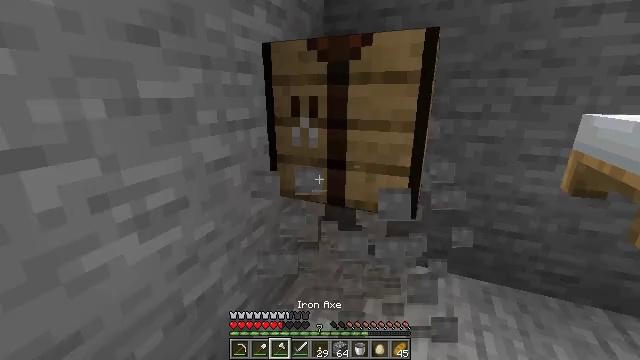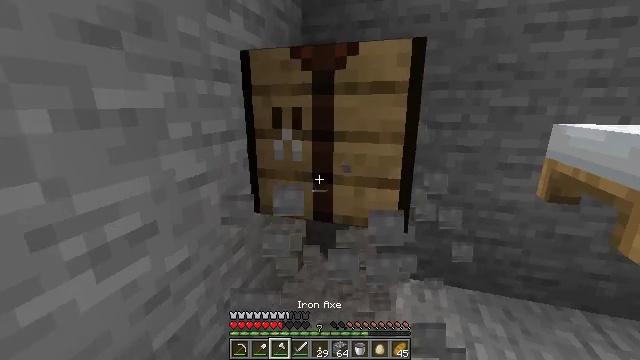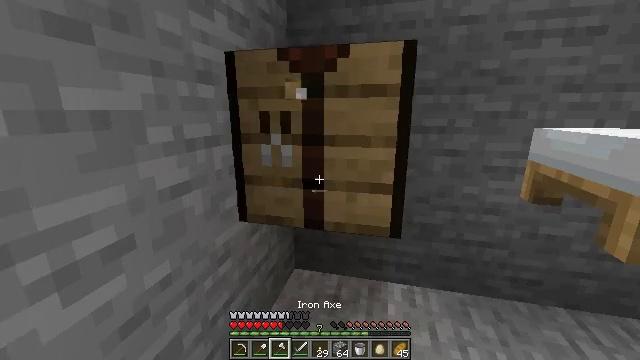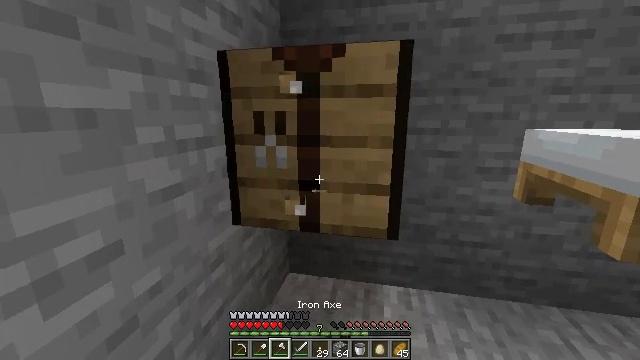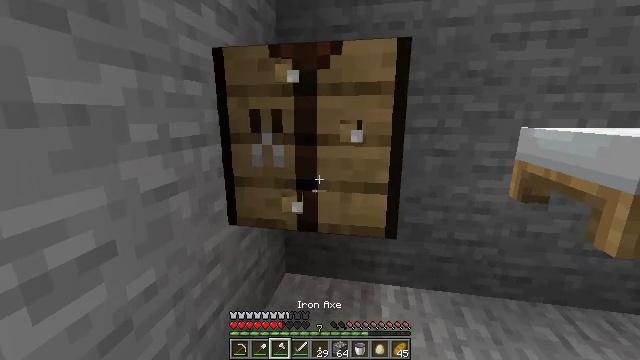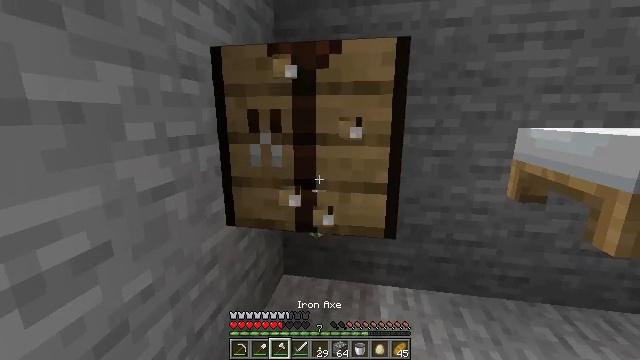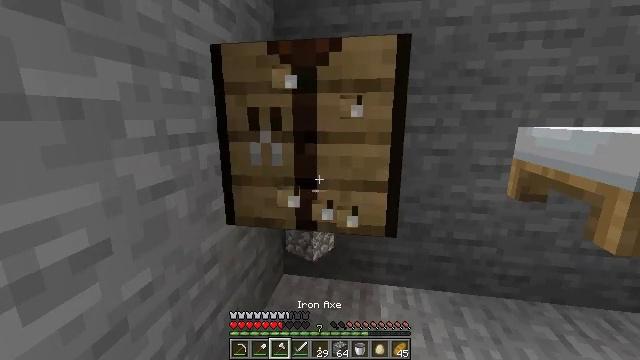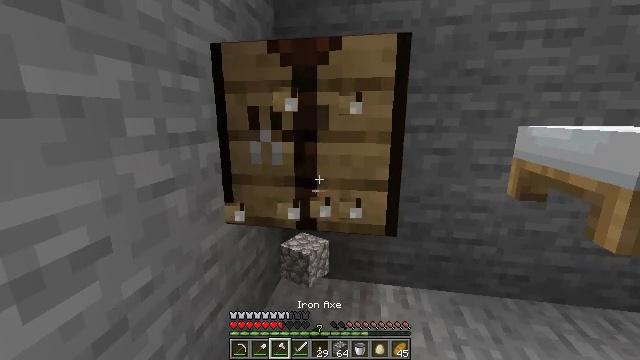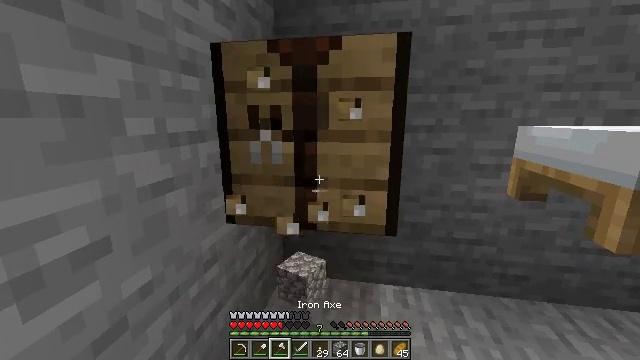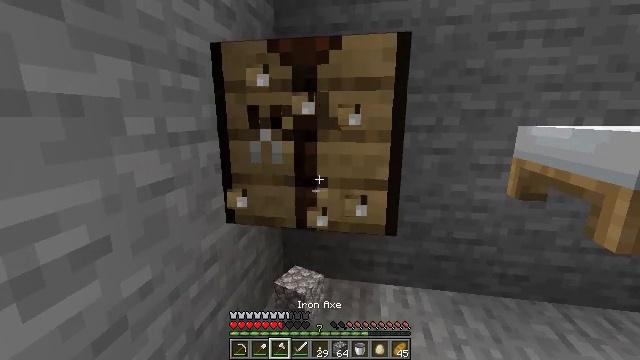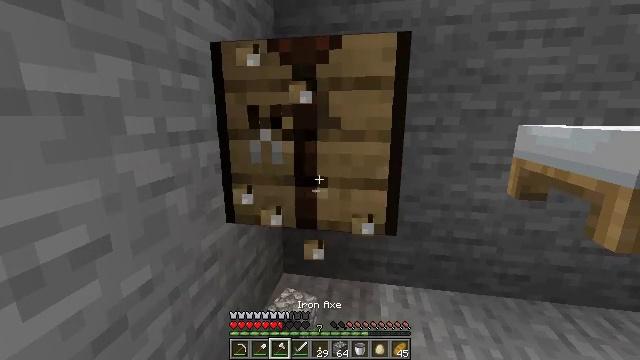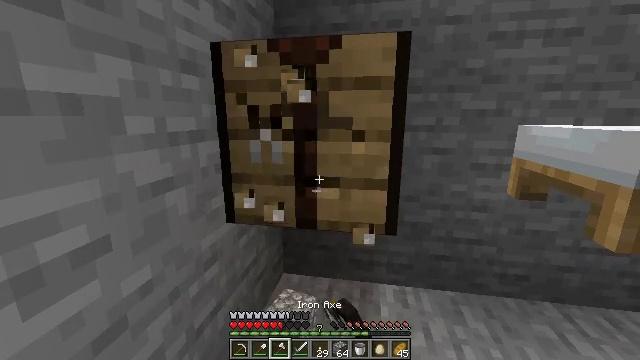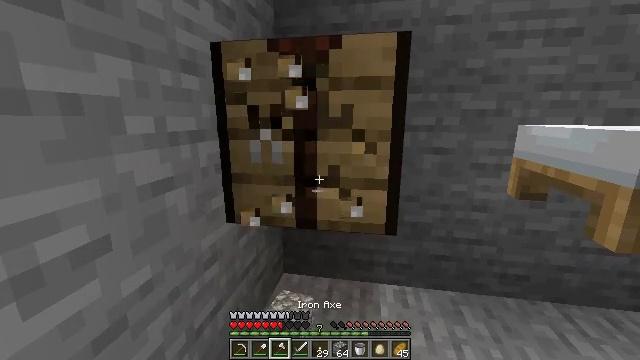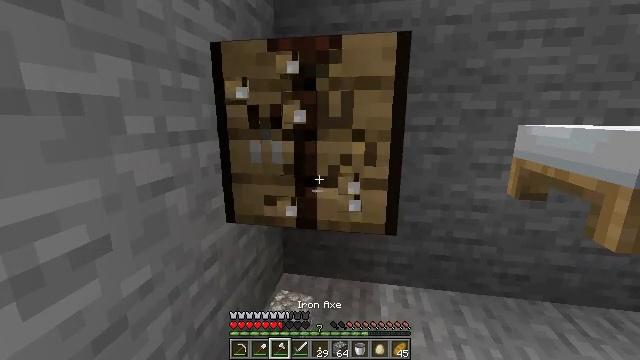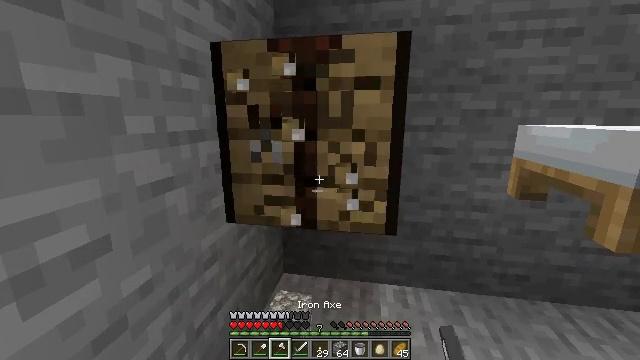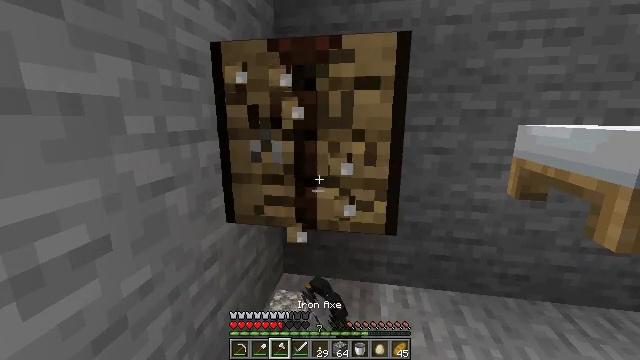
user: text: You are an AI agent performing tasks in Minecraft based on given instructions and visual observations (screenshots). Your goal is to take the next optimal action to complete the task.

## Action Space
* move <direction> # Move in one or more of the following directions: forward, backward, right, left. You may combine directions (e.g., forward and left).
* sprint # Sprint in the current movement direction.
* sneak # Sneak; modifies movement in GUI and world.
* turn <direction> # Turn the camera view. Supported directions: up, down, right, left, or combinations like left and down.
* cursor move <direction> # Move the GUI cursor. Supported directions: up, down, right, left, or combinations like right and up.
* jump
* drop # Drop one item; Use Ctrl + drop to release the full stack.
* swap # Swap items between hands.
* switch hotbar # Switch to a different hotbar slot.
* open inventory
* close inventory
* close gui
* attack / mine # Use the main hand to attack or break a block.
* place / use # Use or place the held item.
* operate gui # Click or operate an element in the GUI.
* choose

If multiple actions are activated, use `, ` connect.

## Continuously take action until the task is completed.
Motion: motion action
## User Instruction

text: Recycle the crafting table.
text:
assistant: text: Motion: turn right and up, switch to hotbar 3
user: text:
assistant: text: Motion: turn right and up, attack / mine
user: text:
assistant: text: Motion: turn right, attack / mine
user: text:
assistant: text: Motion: turn right, attack / mine
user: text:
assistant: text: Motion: attack / mine
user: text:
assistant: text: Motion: attack / mine
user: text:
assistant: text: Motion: attack / mine
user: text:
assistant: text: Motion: attack / mine
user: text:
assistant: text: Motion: attack / mine
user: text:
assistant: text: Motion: attack / mine
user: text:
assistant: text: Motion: attack / mine
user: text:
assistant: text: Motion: attack / mine
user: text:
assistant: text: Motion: attack / mine
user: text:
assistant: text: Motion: attack / mine
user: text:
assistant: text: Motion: attack / mine
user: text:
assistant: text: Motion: attack / mine
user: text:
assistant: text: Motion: attack / mine
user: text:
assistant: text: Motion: attack / mine
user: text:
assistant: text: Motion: turn right, attack / mine
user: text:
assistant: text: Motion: turn right and up, attack / mine
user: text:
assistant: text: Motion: turn right, attack / mine
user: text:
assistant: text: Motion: attack / mine